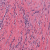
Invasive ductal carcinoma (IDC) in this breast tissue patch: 1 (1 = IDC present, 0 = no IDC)